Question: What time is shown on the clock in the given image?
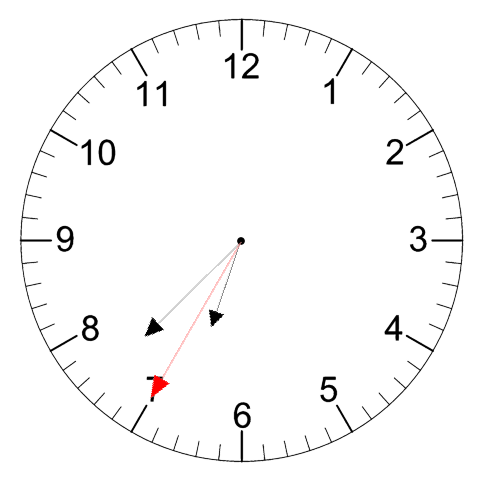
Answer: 06:37:35